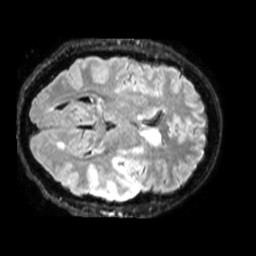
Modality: FLAIR
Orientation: axial
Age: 35
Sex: male
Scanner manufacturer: philips
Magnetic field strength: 1.5 T
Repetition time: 4.8 s
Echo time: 0.3306 s